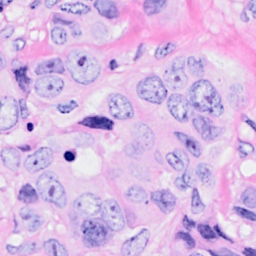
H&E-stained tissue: Breast